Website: bh-photo
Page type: gifting
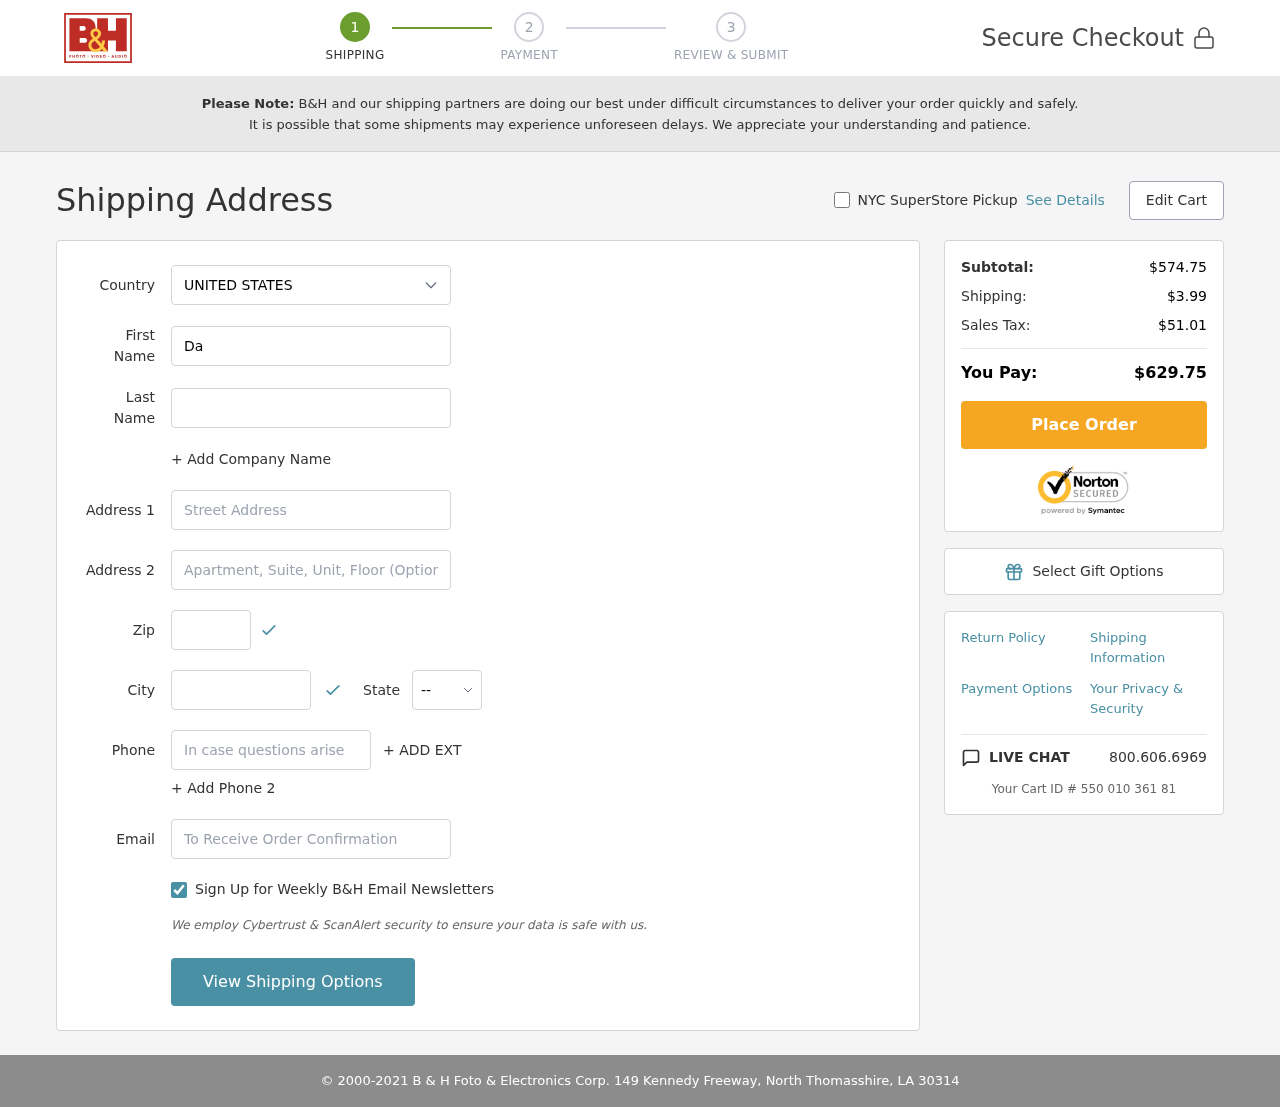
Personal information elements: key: PII_CITY
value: North Thomasshire
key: PII_COUNTRY
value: United States
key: PII_EMAIL
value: dawnmeza@gmail.com
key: PII_FIRSTNAME
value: Dawn
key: PII_LASTNAME
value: Meza
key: PII_PHONE
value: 4666534084
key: PII_POSTCODE
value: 30314
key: PII_STATE_ABBR
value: LA
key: PII_STREET
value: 149 Kennedy Freeway
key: PII_STREET2
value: Suite 735
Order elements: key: ORDER_SUBTOTAL
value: $574.75
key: ORDER_SHIPPING_COST
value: $3.99
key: ORDER_TAX
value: $51.01
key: ORDER_TOTAL
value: $629.75
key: ORDER_ID
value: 550 010 361 81